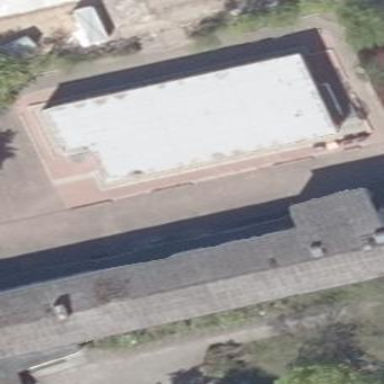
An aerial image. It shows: School building.